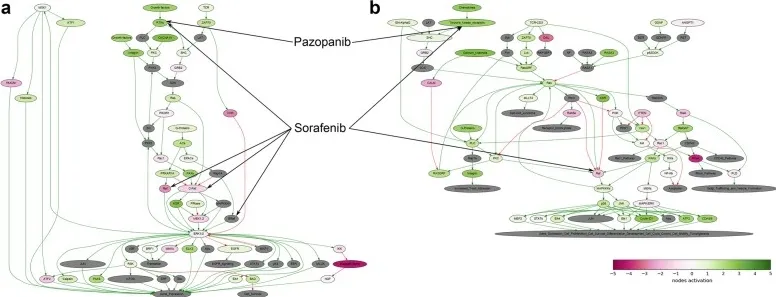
ERK and Ras signaling pathways were hyperactivated in the biopsy CCA tissue. Visualization was provided by Oncobox software. The pathways are shown as an interacting network, where green arrows indicate activation, red arrows:inhibition. Color depth of each node of the network corresponds to the logarithms of the case-to-normal (CNR) expression rate for each node, where "normal" is a geometric average between normal tissue samples, the scale represents extent of up/downregulation. The molecular targets of Sorafenib and Pazopanib are shown by black arrows.
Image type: chart (chart)